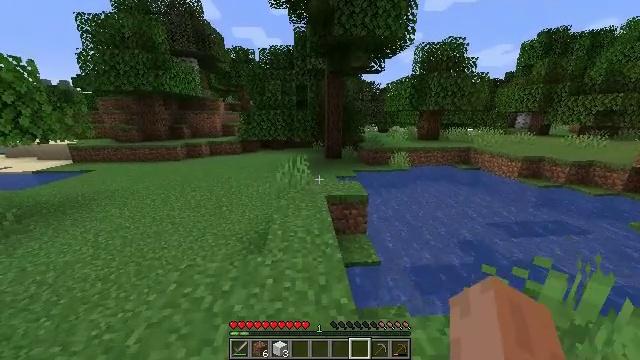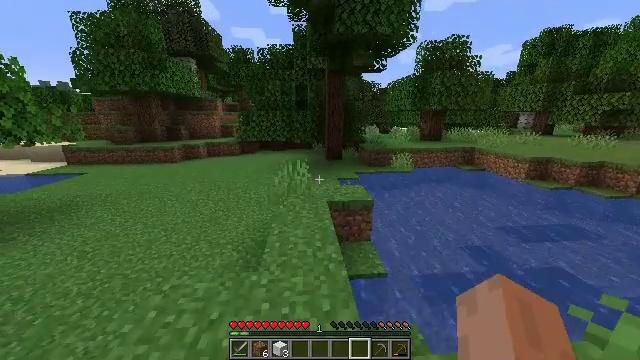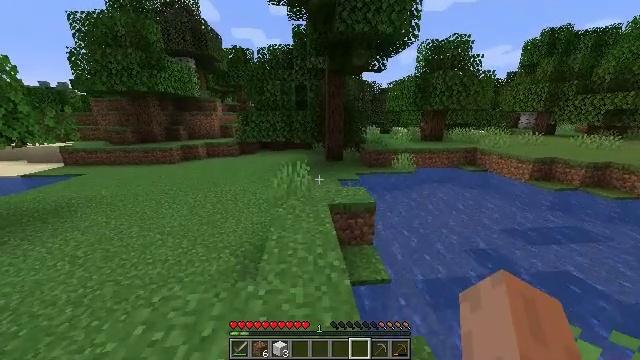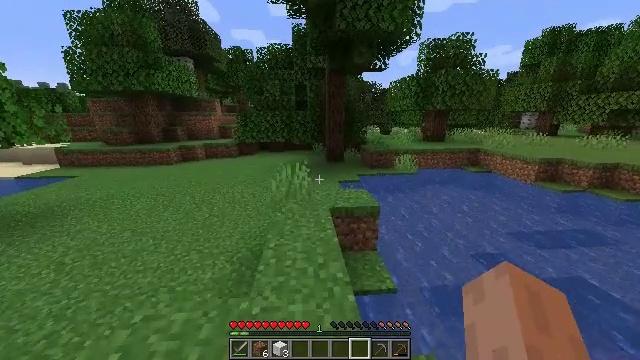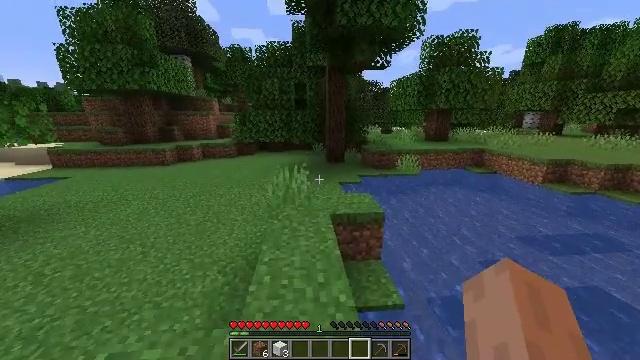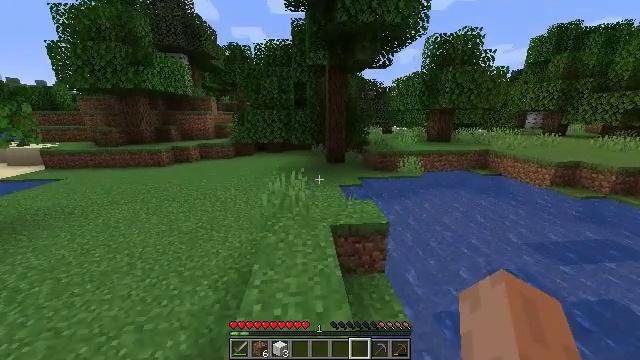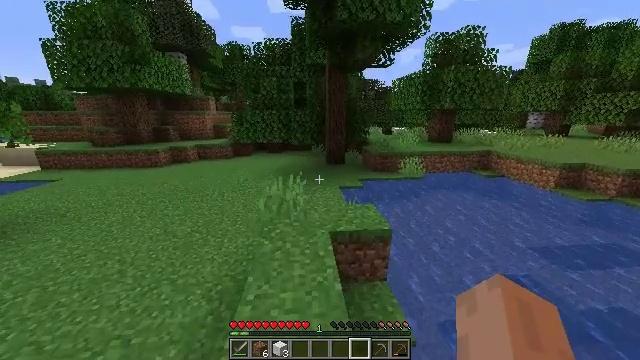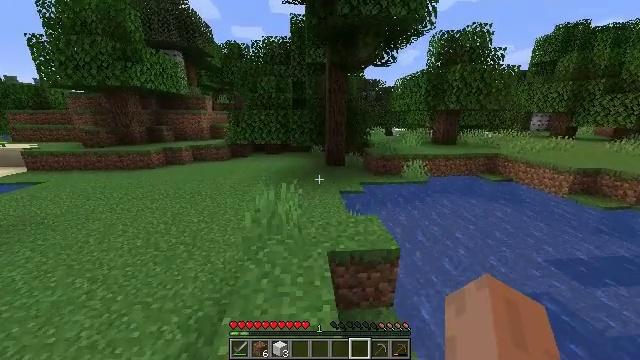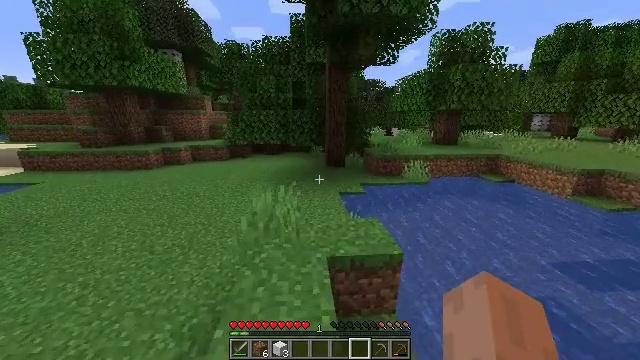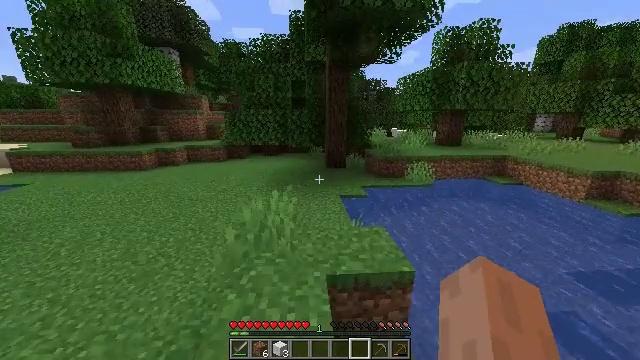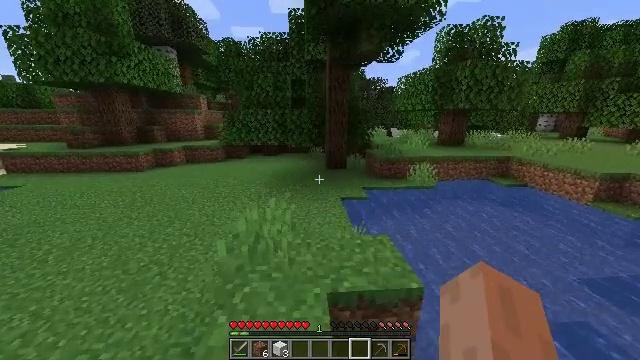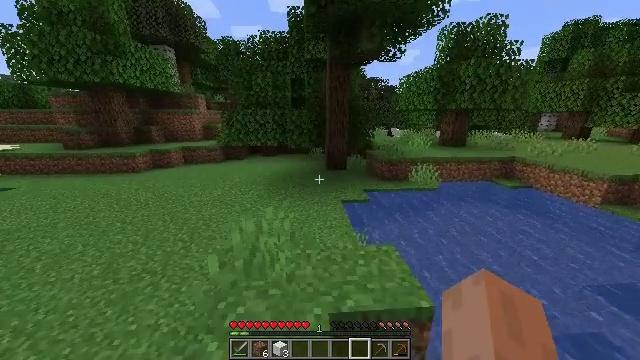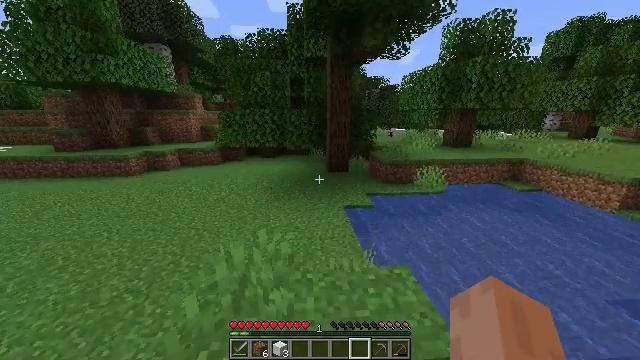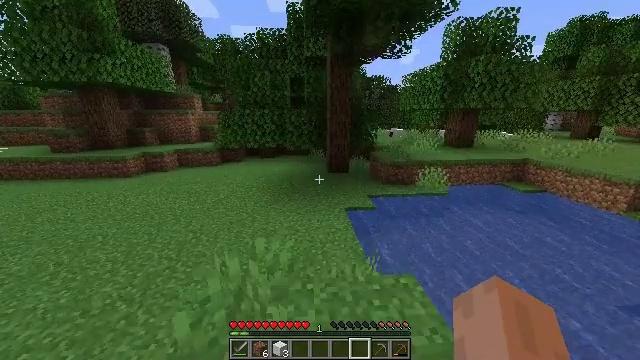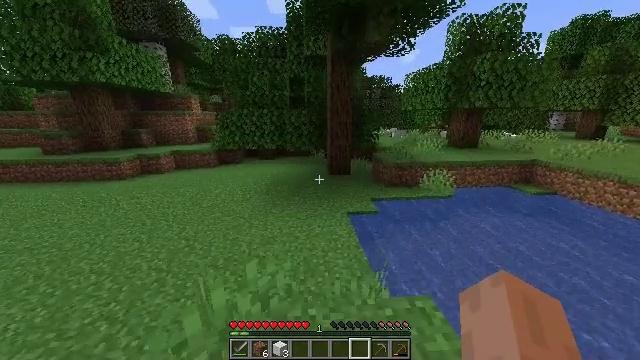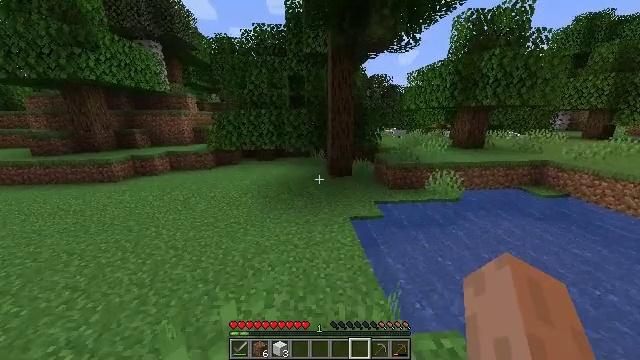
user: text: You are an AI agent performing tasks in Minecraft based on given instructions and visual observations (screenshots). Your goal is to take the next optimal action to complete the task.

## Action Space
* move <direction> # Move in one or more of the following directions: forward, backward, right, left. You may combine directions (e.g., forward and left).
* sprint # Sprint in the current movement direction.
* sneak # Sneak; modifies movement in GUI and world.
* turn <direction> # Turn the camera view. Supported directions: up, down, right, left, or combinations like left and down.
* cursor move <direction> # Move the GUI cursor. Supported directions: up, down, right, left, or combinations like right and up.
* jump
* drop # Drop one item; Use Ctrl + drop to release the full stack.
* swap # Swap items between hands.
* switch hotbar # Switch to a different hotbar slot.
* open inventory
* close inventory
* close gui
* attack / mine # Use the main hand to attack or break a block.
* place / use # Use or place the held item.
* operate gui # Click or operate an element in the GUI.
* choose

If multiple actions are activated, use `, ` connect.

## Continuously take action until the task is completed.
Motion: motion action
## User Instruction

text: Use the furnace to make cooked mutton.
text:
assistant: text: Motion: move forward
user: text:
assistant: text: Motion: move forward
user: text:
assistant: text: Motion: move forward
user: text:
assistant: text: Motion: move forward
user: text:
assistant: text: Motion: move forward
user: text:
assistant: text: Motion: move forward
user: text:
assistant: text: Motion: move forward
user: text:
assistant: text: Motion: move forward
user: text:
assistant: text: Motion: move forward
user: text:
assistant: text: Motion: move forward
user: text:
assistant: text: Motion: move forward
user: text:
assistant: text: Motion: move forward
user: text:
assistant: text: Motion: move forward
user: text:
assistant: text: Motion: move forward
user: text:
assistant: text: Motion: move forward
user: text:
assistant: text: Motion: move forward
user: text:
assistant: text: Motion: move forward
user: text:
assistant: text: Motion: move forward
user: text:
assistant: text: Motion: move forward
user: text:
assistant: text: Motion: move forward
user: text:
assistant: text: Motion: move forward
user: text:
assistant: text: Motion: move forward
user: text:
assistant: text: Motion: move forward
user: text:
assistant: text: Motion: move forward, turn right
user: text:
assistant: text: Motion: move forward, turn right
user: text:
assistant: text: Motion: move forward
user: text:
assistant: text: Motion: move forward
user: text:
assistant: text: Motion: move forward
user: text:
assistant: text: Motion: move forward
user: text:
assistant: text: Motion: move forward